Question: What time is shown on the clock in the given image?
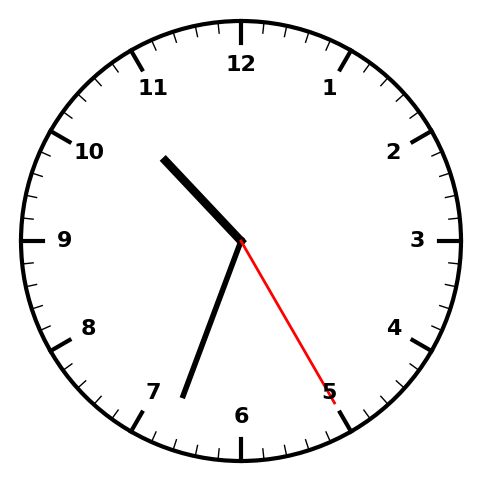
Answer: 10:33:25